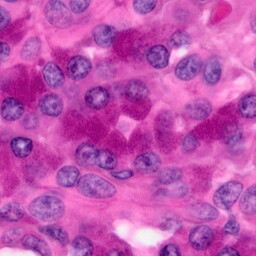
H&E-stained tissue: Pancreatic